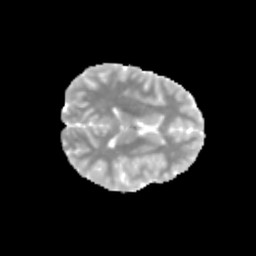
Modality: MD
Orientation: axial
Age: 11
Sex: female
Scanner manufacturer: siemens
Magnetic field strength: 3 T
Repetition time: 3.8 s
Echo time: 0.07 s